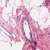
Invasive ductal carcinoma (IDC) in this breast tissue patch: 0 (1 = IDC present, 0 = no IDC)